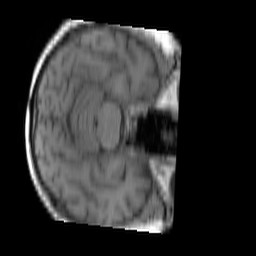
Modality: T1w
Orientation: axial
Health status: ill
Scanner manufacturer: siemens
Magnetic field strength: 3 T
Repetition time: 0.4 s
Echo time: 0.00246 s